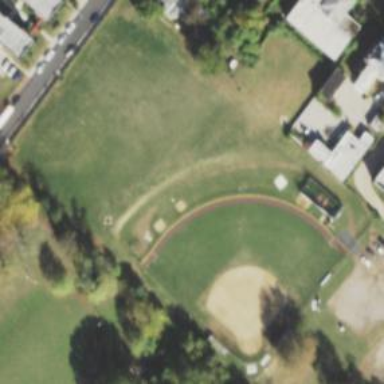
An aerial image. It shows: Recreation ground.